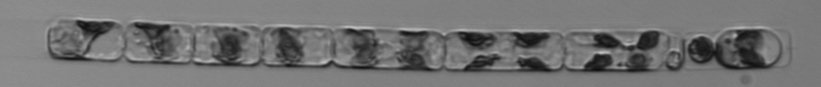
Label: Guinardia_delicatula_TAG_internal_parasite